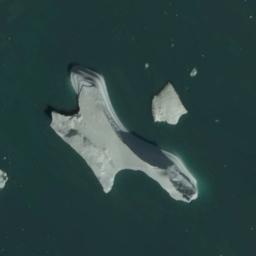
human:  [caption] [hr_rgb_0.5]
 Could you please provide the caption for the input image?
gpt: The sea ice in the middle is larger .

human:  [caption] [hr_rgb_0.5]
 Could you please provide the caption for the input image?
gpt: Two ice cubes of various sizes and the surrounding small pieces of ice float on the deep blue sea .

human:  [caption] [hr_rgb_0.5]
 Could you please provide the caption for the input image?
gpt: An ice hummock floats in the blue sea and another piece of sea ice is next to it .

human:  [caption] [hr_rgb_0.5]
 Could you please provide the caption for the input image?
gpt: There is a big ice and many small ice on the deep green sea .

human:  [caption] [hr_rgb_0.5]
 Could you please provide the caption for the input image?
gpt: There are two pieces of sea ice on a calm sea .